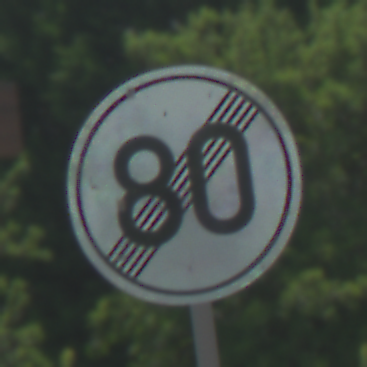
Verkehrszeichen: EndeGeschwindigkeit80
Umgebung: Outdoor, Nature
Tageszeit: Midday
Wetter: PartlyCloudy
Licht: Natural
Jahreszeit: NotSpecified
Kontrast: HighContrast